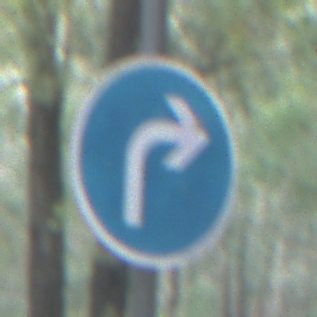
Verkehrszeichen: VorgeschriebeneFahrtrichtungRechts
Umgebung: Outdoor, Nature
Tageszeit: SunriseSunset
Wetter: NotSpecified
Licht: Natural
Jahreszeit: Autumn
Kontrast: MediumContrast